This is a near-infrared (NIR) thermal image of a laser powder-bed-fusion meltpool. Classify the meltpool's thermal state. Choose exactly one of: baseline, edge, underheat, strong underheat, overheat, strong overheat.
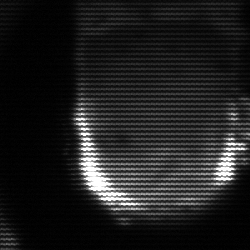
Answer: baseline